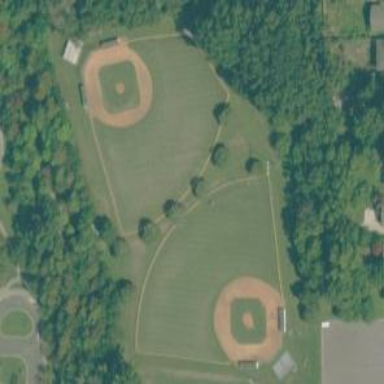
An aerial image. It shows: Baseball pitch for leisure land activities.